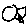
Label: fish